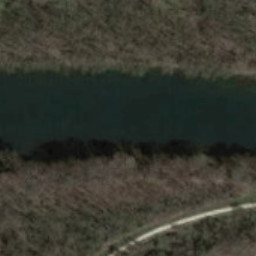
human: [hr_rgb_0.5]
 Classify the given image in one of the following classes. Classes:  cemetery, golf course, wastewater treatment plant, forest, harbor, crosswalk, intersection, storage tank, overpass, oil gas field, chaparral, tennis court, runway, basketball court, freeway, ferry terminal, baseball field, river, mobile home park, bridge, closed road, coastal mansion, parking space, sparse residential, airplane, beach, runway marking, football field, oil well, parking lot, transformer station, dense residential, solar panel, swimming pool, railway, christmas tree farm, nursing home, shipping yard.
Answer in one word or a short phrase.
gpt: river